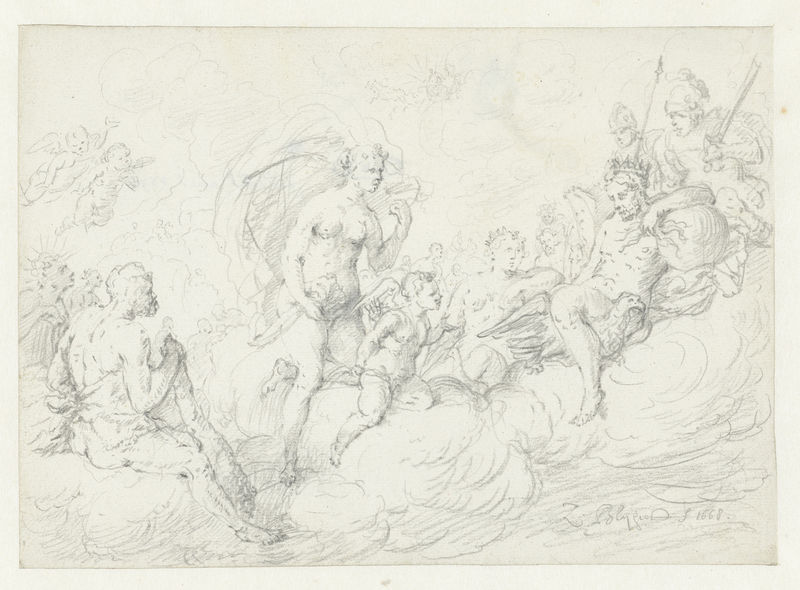
Titel: Cupido smeekt Jupiter om Psyche te mogen huwen
Künstler: Zacharias Blijhooft
Standort: Amsterdam
Institution: Rijksmuseum
Schlagwörter: adler, flügel, gott, himmel, mann, nackt, vogel, wolken, busen, frau, grau, hell, männer, reden, rücken, skizze, zeichnung, wolke, taube, schauen, signatur, sonne, reich, krone, engel, papier, studie, könig, soldaten, schweben, schwert, waffen, bleistift, kugel, helm, entwurf, rüstung, götter, zeus, königin, speer, speere, maria, mars, herkules, keule, putti, himmelfahrt, weltkugel, hören, ares, flügle, schuen